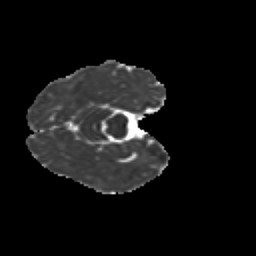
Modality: MD
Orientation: axial
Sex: male
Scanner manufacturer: siemens
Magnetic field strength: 3 T
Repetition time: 5 s
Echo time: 0.071 s